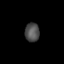
Tissue: skin
Cell type: Endothelial cells
Senescence score: 0.7288
Nuclear area (px): 272
Mean DAPI intensity: 76.846